Interaction volume radius: 10 \u00c5
Interaction volume height: 40 \u00c5
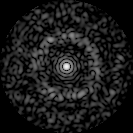
Disorder parameter: 0.8371